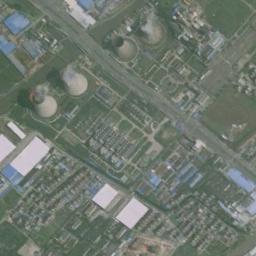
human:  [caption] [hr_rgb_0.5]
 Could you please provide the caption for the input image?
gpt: Lots of buildings are near the thermal power station .

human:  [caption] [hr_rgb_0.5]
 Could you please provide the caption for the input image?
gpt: Here are three thermal power stations that are smoking, two of which are larger than the other one .

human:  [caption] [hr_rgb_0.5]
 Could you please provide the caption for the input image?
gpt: In the thermal power station there are neatly planned plants, Equipment and good greening  There are four cooling towers, Three are steaming, and there is a chimney .

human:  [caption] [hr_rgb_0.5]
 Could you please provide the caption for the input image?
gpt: The thermal power station is on the grass next to some buildings with white mist above .

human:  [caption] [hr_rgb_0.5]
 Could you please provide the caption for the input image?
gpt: There are many buildings and green lawns on the thermal power station .